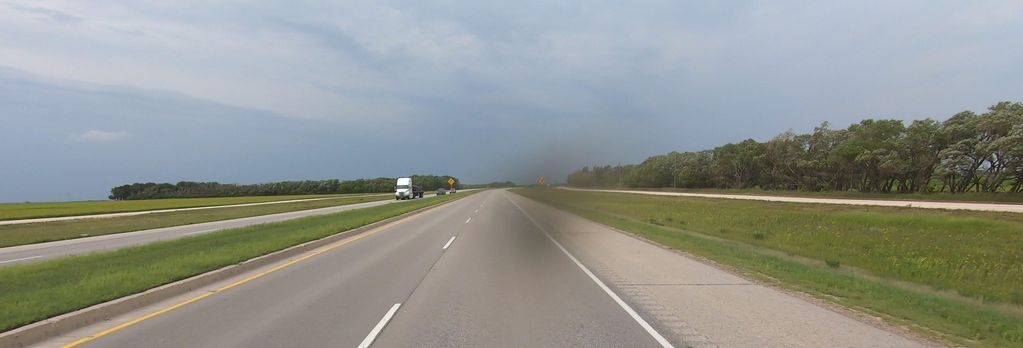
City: winnipeg